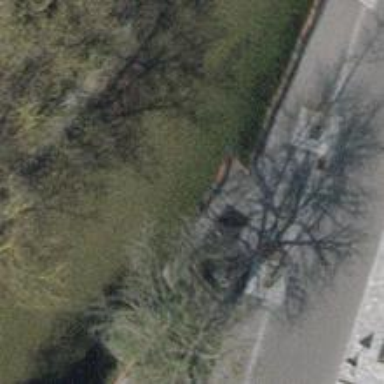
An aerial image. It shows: Brown bench.